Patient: sex F, age 61
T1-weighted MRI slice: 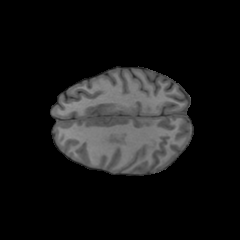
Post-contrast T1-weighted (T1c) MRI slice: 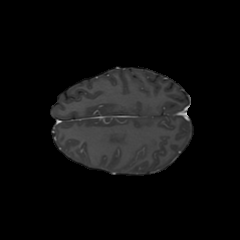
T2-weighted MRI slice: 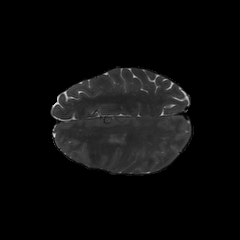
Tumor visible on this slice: yes
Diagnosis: Glioblastoma, IDH-wildtype
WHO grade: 4